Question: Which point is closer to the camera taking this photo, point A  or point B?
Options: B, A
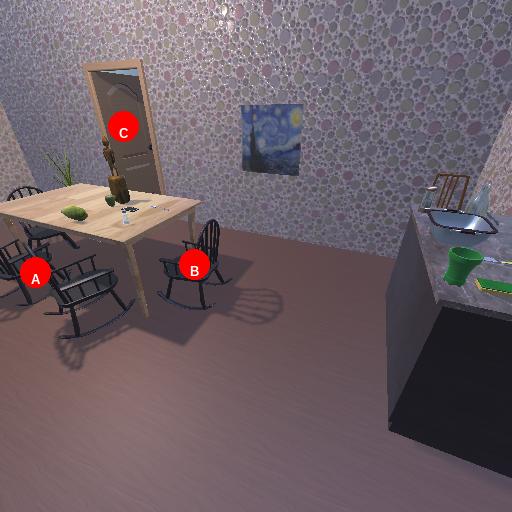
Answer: B